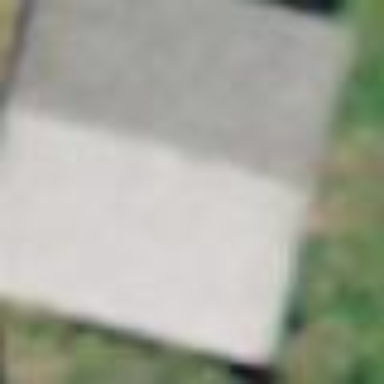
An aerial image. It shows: Building with tiled roof.